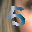
Label: 5